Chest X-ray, PA view. Patient: 47 years old, sex M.
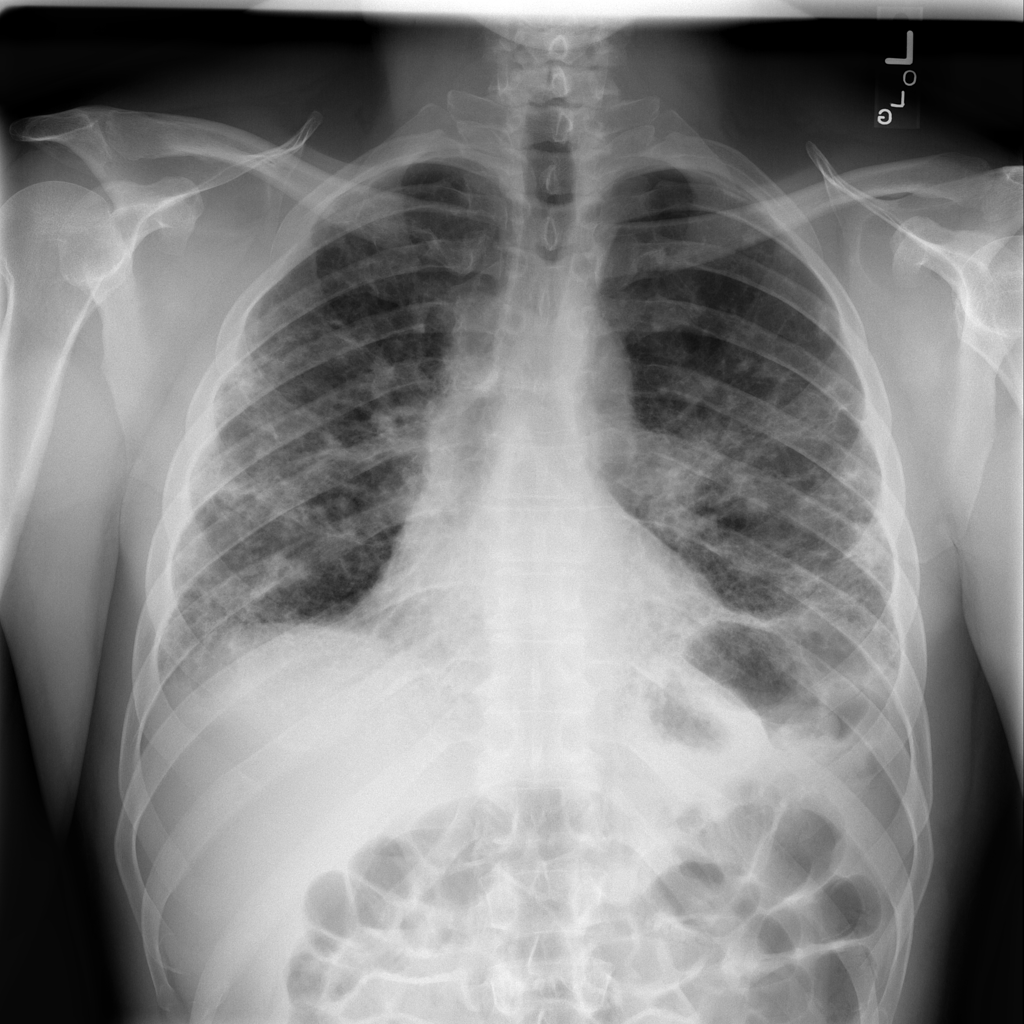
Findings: Fibrosis